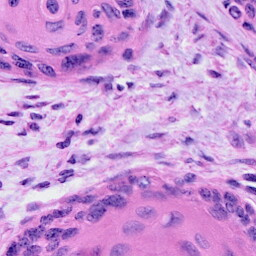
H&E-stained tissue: Cervix